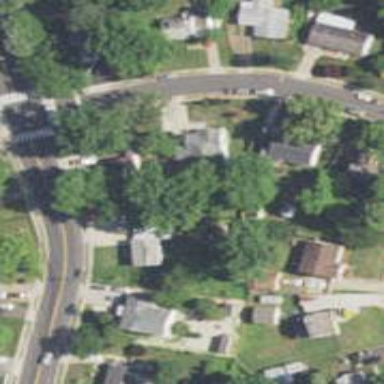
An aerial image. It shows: Neighborhood.